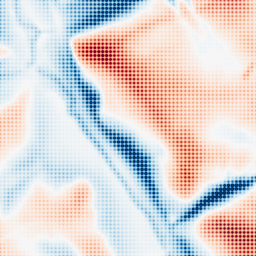
Category: multiscale
Decomposition family: dog
Decomposition parameters: sigma_low: 2
sigma_high: 20
Upsampling method: sinc_blackman
Upsampling parameters: scale: 8
kernel_size: 8
Upsampling scale: 8